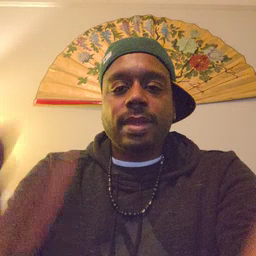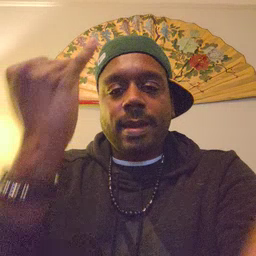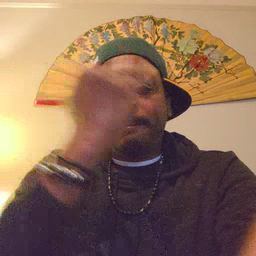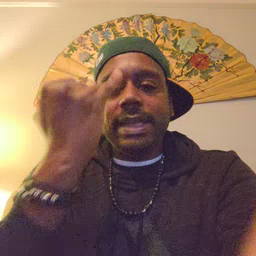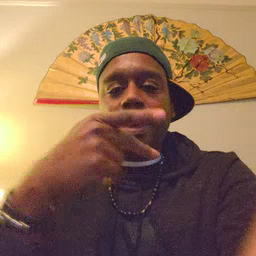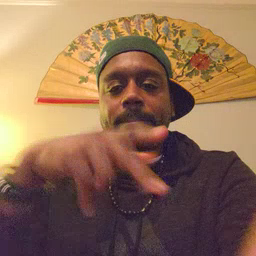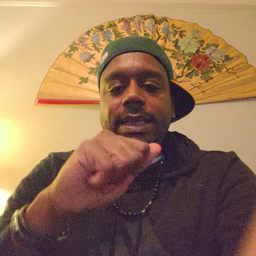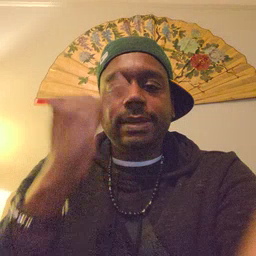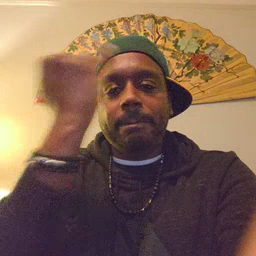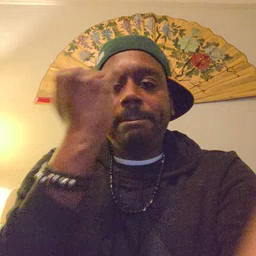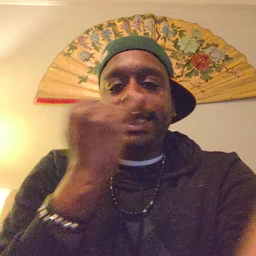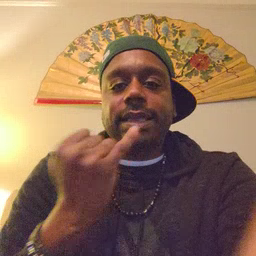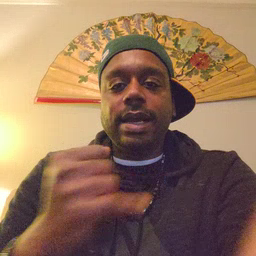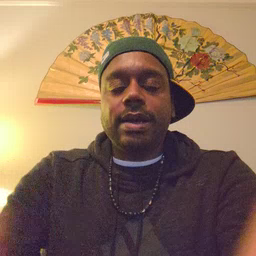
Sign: pizza